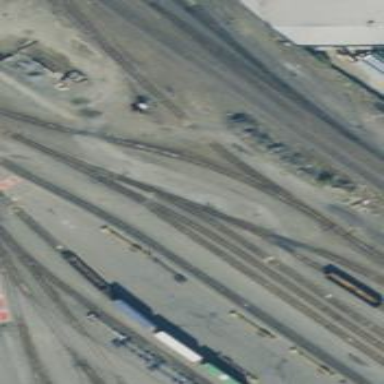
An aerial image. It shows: Railway yard.